Field crop: maize
Growth stage: 2
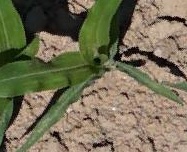
Species: maize